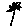
Label: flower